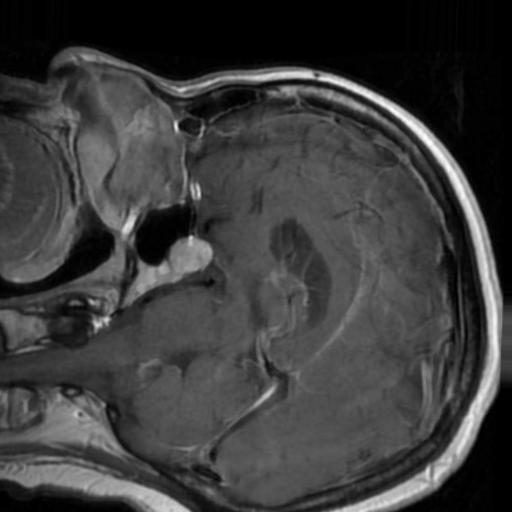
Label: brain_tumor